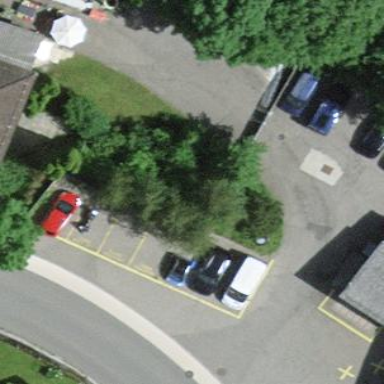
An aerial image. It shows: Street side parking area.